Interaction volume radius: 5 \u00c5
Interaction volume height: 10 \u00c5
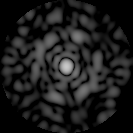
Disorder parameter: 0.8236